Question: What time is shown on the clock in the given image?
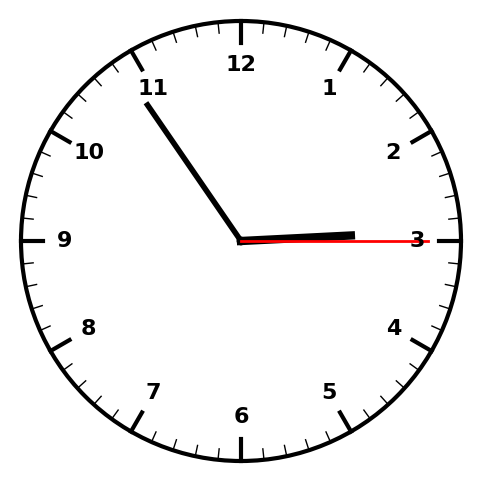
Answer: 02:54:15